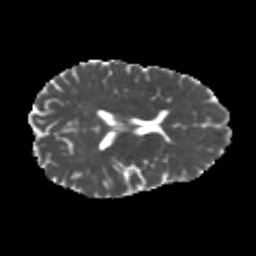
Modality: MD
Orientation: axial
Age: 23
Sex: male
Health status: healthy
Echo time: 0.074 s